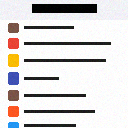
Screen state: on